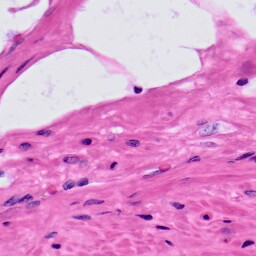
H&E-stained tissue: Prostate